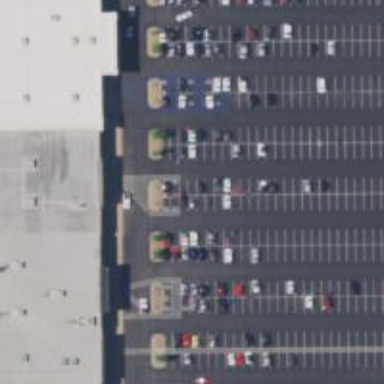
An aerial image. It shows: Parking space is available.